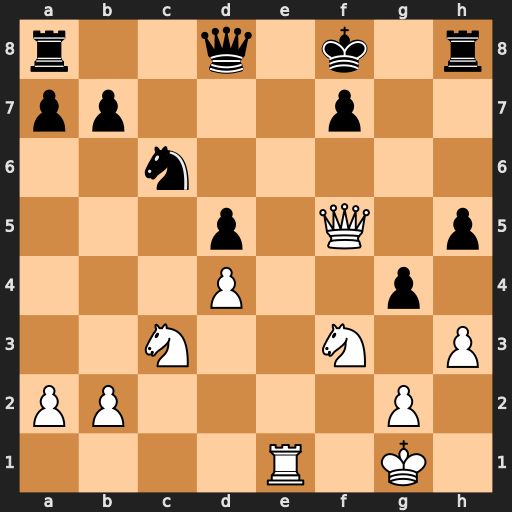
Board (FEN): r2q1k1r/pp3p2/2n5/3p1Q1p/3P2p1/2N2N1P/PP4P1/4R1K1
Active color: w
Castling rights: -
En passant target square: -
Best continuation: Ng5 Qxg5 Qxg5